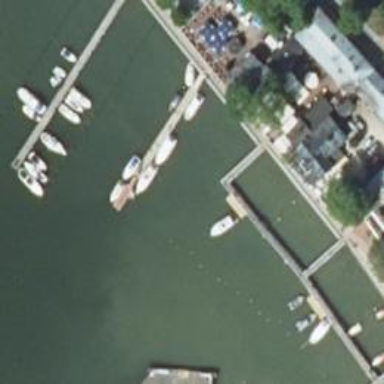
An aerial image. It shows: Pier with mooring facilities.